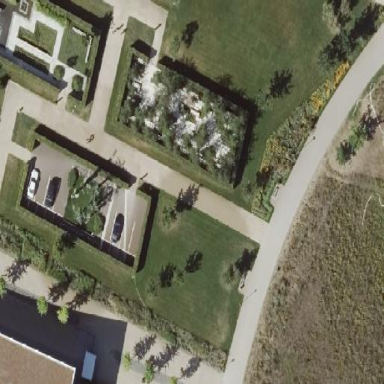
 which is type of leisure land with attraction."